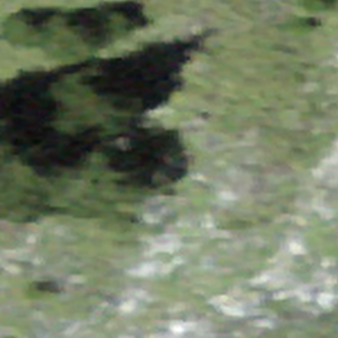
Label: other